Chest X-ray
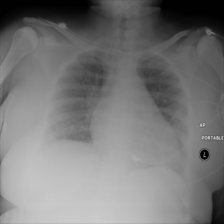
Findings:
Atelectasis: negative
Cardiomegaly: negative
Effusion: negative
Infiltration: negative
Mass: negative
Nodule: negative
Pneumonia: negative
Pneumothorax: negative
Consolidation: negative
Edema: negative
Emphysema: negative
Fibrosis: negative
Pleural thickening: negative
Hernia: negative